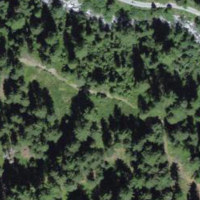
EUNIS habitat code: 43
Species observed at this site:
Rubus saxatilis